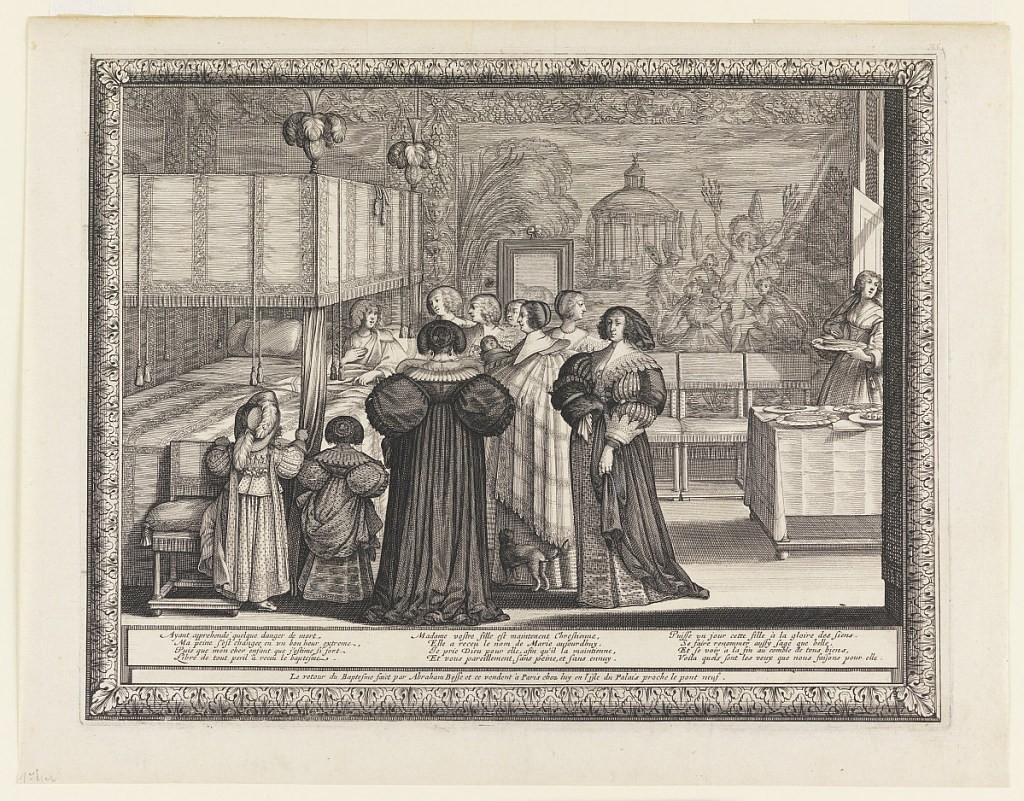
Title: Le Retour du Baptesme (Return from the Baptism), Plate IV, from Le Mariage à la Ville (Marriage in the City)
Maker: Abraham Bosse, French, 1602–1676
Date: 1633
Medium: Etching with engraving on thin white laid paper
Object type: Print
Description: In a fashionable upper-middle class interior, a mother receives her new infant daughter from the "foster mother" while siblings and friends look on.  The mother reclines in a stylish four-poster "box-shaped" bed (popular 1625-75) with hangings and coverings matching the upholstery on the nearby chair.  Cups with ostrich feathers crown the four bedposts.  A servant sets a table with tarts and fruits to celebrate the event.  On the back wall, a tapestry depicting Diana, the protectress of childbirth and goddess of chastity (like Daphne, her arms are turning into laurel leaves).  Scene is surrounded by a palmette-decorated frame.